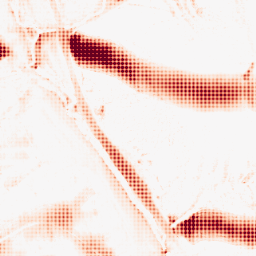
Category: morphological
Decomposition family: morphological_ellipse
Decomposition parameters: operation: opening
width: 50
height: 20
Upsampling method: sinc_blackman
Upsampling parameters: scale: 4
kernel_size: 4
Upsampling scale: 4